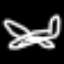
Label: airplane